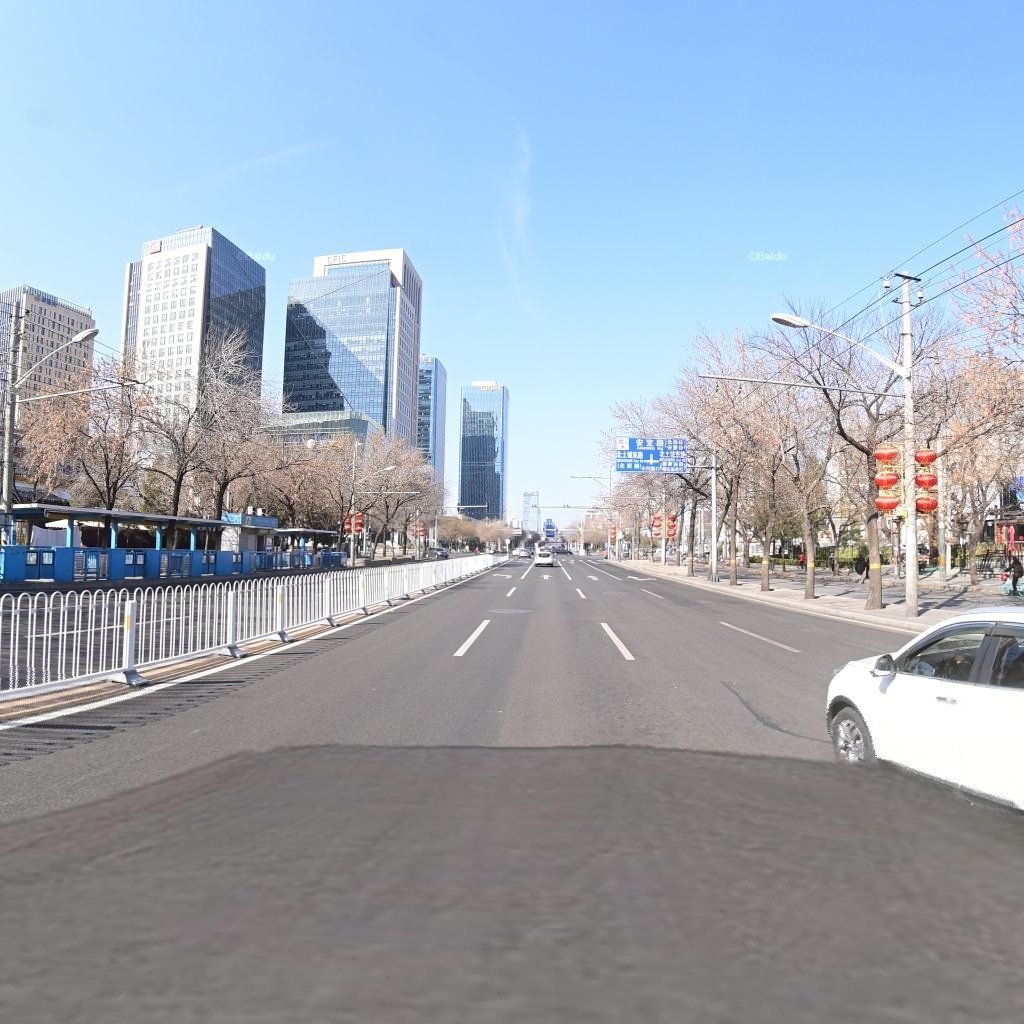
Region: Chaoyang
Road damage annotations: longitudinal patch